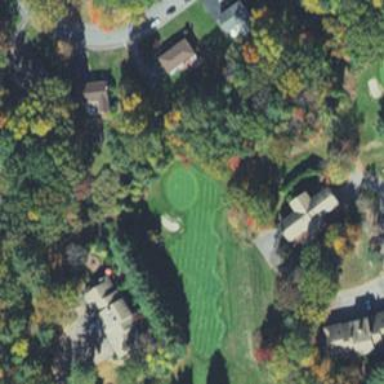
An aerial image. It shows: Golf course surrounded by greenery.